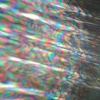
Label: sunburn